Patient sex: M
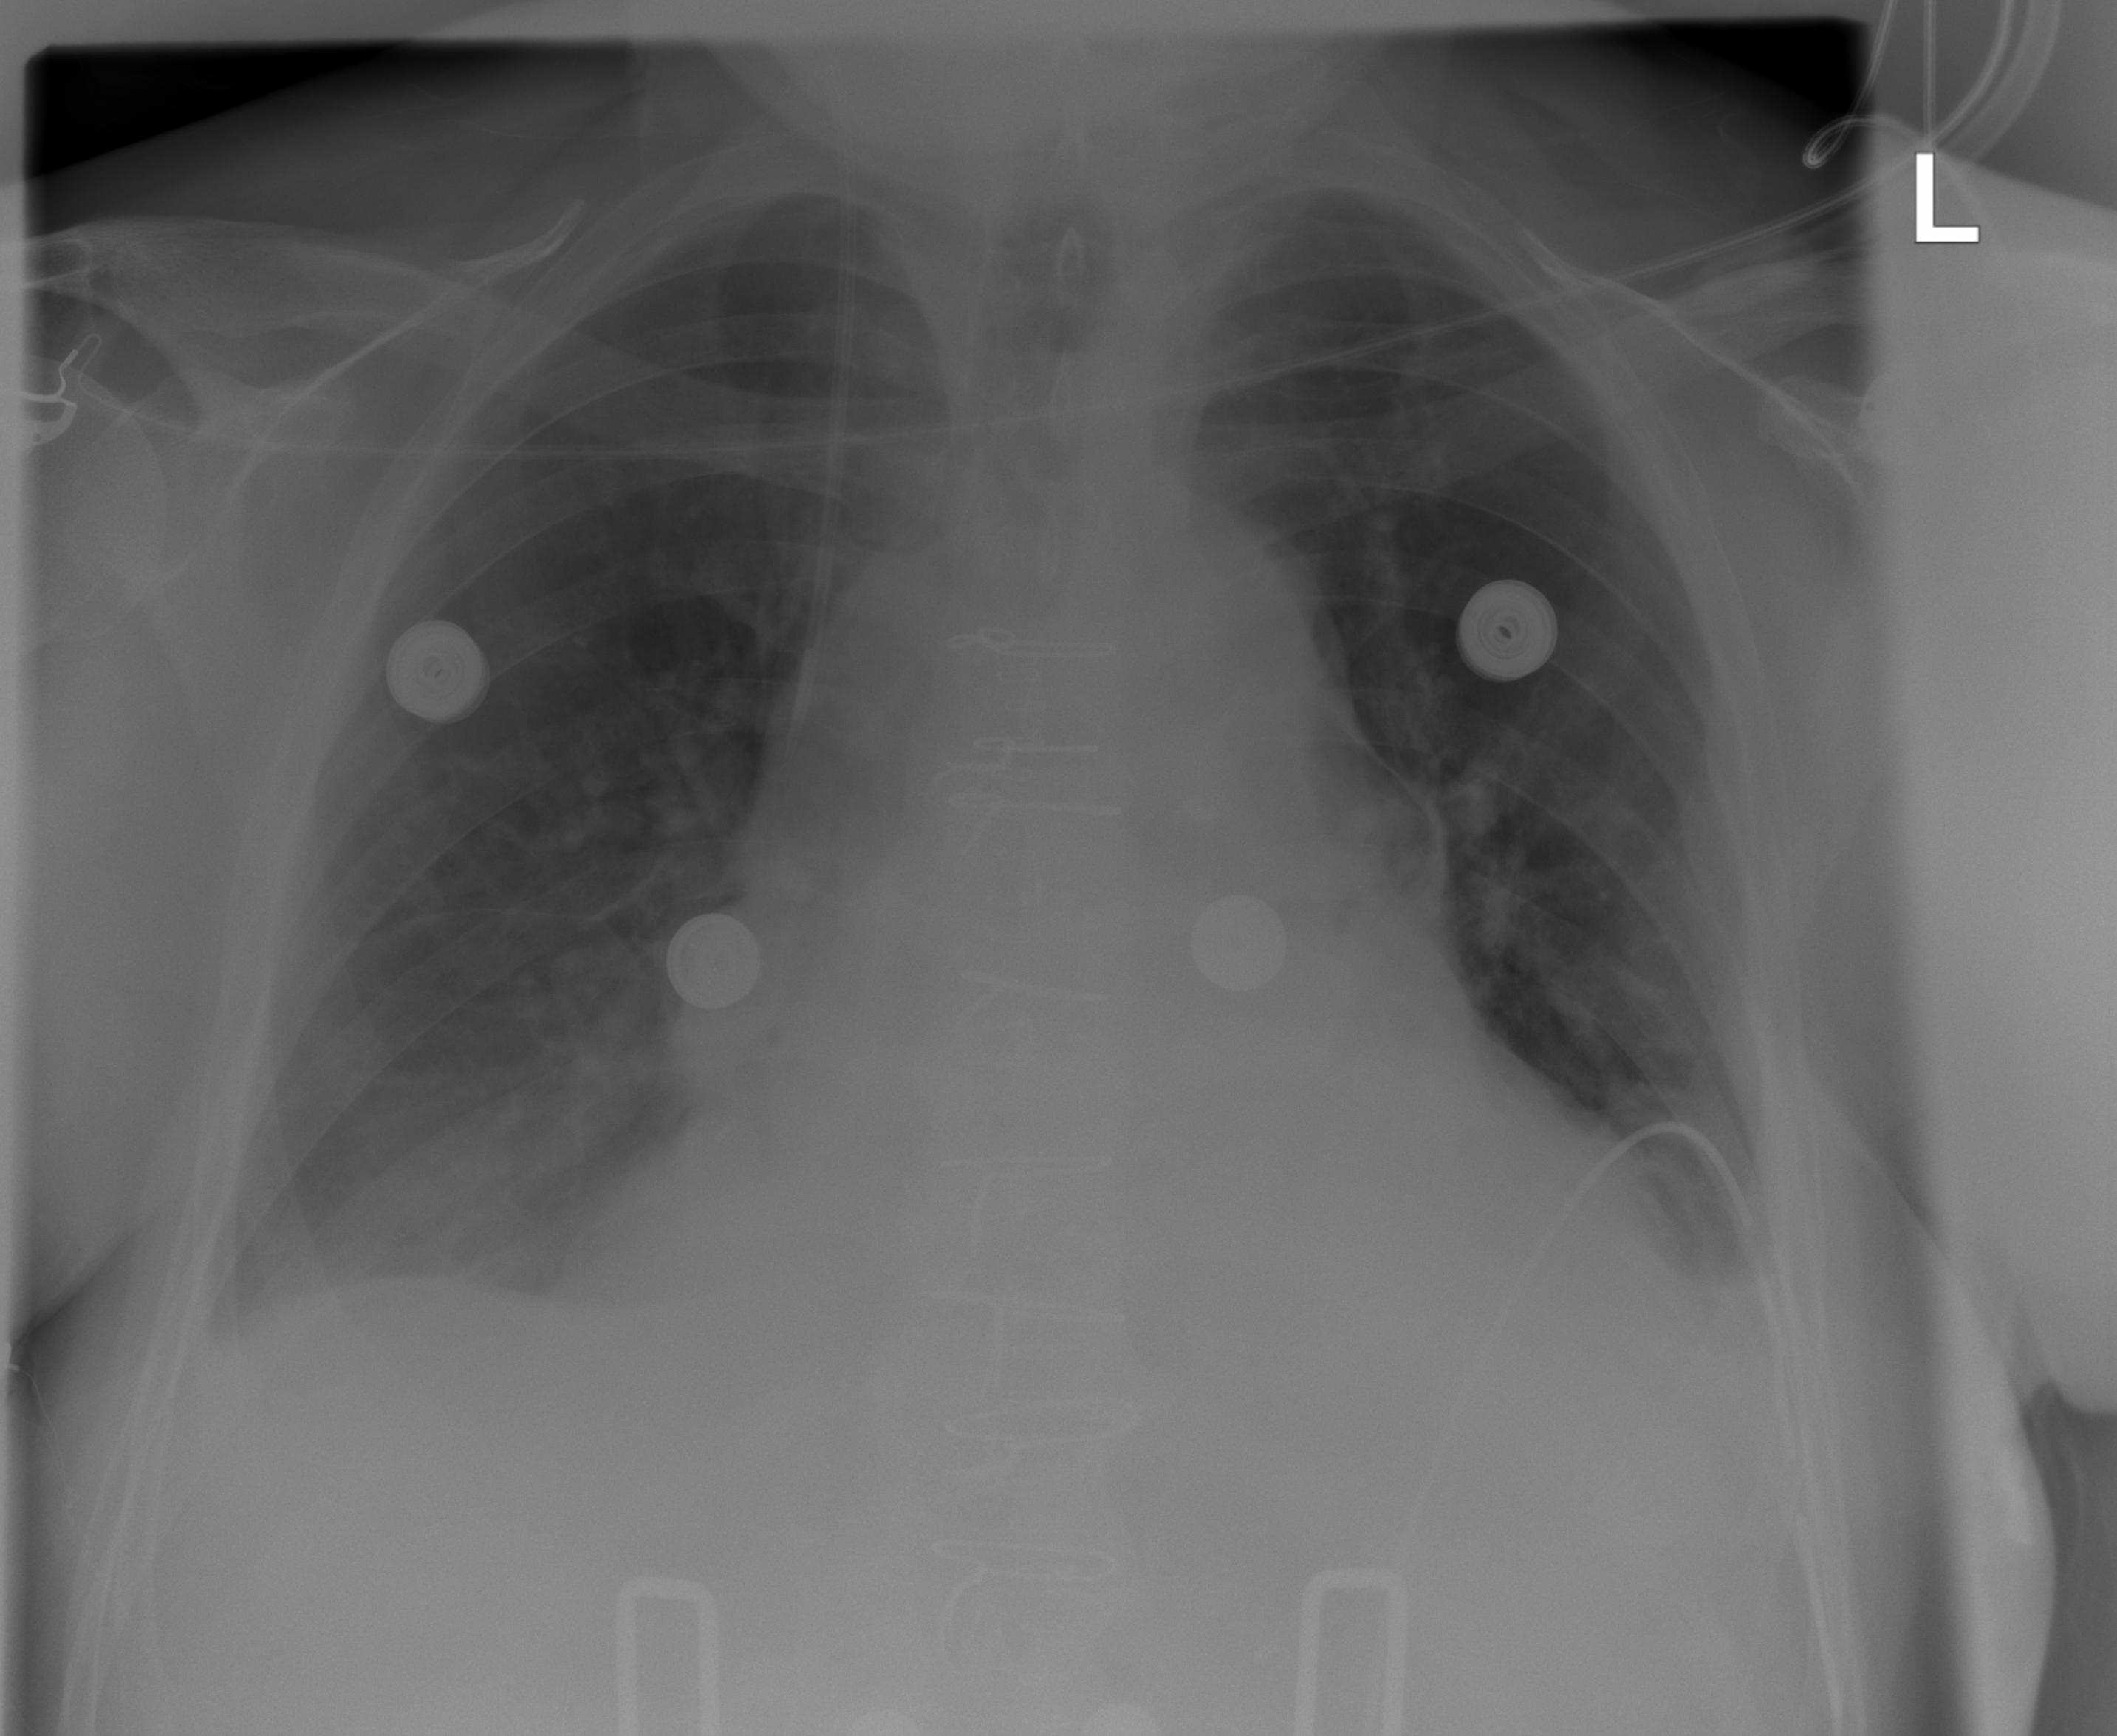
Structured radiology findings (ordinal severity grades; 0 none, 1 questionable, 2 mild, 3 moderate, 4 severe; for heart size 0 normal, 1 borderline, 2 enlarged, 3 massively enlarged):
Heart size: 2
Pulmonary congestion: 0
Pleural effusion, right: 2
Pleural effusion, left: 2
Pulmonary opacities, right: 2
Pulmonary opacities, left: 0
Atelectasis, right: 0
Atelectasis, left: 2